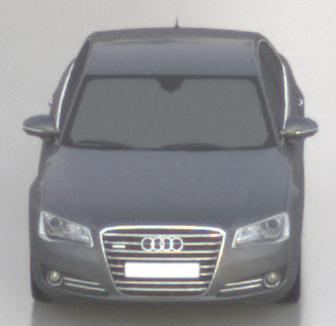
Make: Audi
Model: A8 D4
Model produced from: 2009
Model produced until: 2017
Doors: 4
Color: gray
Road condition: wet road
Daytime: sunrise or sunset
Contrast: low contrast